Question: Q : how to hide the column at CGridView?
status : I followed the posts from yii forum to hide the column as <URL>. but in my grid view the right column didn't hide. it is showing as a blank.
This is my view code
'''
<?php $this->widget('zii.widgets.grid.CGridView', array(
'id'=>'acc-recei-grid',
'dataProvider'=>$model->search_arlist(),
'filter'=>$model,
'columns'=>array(
array('name' => 'acc_category_id',
'value'=>'(isset($data->acccategories->name)) ? CHtml::encode($data->acccategories->name) :""',
'filter'=>CHtml::listData($acccategory, 'id', 'name'),
),
//'customer_id',
//'date',
array('name' => 'job_id',
'value'=>'(isset($data->jobs->name)) ? CHtml::encode($data->jobs->name) :""',
//'filter'=>CHtml::listData($job, 'id', 'name'),
),
array(
'class'=>'CButtonColumn',
'template'=>'{select}',
'buttons'=>array
(
'select' => array
(
'imageUrl'=>Yii::app()->request->baseUrl.'/protected/assets/images/gridview/icon_select.gif',
'options'=>array('style'=>'width:10px; border:none'),
'click'=>'function(){
var itemID = $(this).parents('tr').find('.recei-id').text();
$("#AccPaymentRecei_acc_recei_id").val(itemID);
$("#accreceilist").dialog("close");
}',
),
),
),
array(
'type'=>'raw',
'value'=>'$data->id',
//'filter'=>array('style'=>'visible:none'),
'headerHtmlOptions'=>array('style'=>'width:0px; display:none; border:none; textdecoration:none'),
'htmlOptions'=>array('style'=>'display:none; border:none;', 'class'=>'recei-id'),
'header'=>false,
'filter'=>false,
),
),
)); ?>
'''
but the grid view show like this

====== update
'''
<div id="acc-recei-grid" class="grid-view">
<div class="summary">Displaying 1-1 of 1 result(s).</div>
<table class="items">
<thead>
<tr>
<th id="acc-recei-grid_c0"><a href="/mmaig_ceo/ceo-control-system/accRecei/Accreceilist?AccRecei_sort=acc_category_id">Acc Category</a></th><th id="acc-recei-grid_c1"><a href="/mmaig_ceo/ceo-control-system/accRecei/Accreceilist?AccRecei_sort=job_id">Job</a></th><th class="button-column" id="acc-recei-grid_c2">&nbsp;</th><th style="width:0px; display:none; border:none; textdecoration:none" id="acc-recei-grid_c3">&nbsp;</th></tr>
<tr class="filters">
<td><select name="AccRecei[acc_category_id]">
<option value=""></option>
<option value="1">asdfasdf</option>
</select></td><td><input name="AccRecei[job_id]" type="text" maxlength="11" /></td><td>&nbsp;</td><td>&nbsp;</td></tr>
</thead>
<tbody>
<tr class="odd"><td>asdfasdf</td><td>asdf</td><td class="button-column"><a style="width:10px; border:none" class="select" title="select" href="#"><img src="/mmaig_ceo/ceo-control-system/protected/assets/images/gridview/icon_select.gif" alt="select" /></a></td><td style="display:none; border:none;" class="recei-id">1</td></tr>
</tbody>
</table>
<div class="keys" style="display:none" title="/mmaig_ceo/ceo-control-system/AccRecei/Accreceilist"><span>1</span></div>
</div>
'''
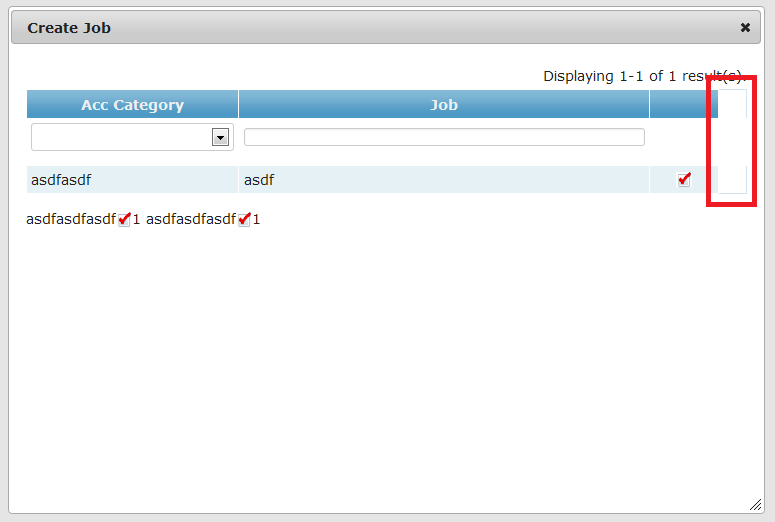
Answer: For your particular example you can use pure css:
'''
#acc-recei-grid td:last-child, #acc-recei-grid th:last-child {display: none}
'''
But there is better way to take model id in javascript than using hidden column:
'''
$('.yourButtonColumnCssClass').live('click', function() {
var id = $.fn.yiiGridView.getKey(
'acc_category_id',
$(this).closest('tr').prevAll().length
);
$("#AccPaymentRecei_acc_recei_id").val(id);
$("#accreceilist").dialog("close");
});
'''